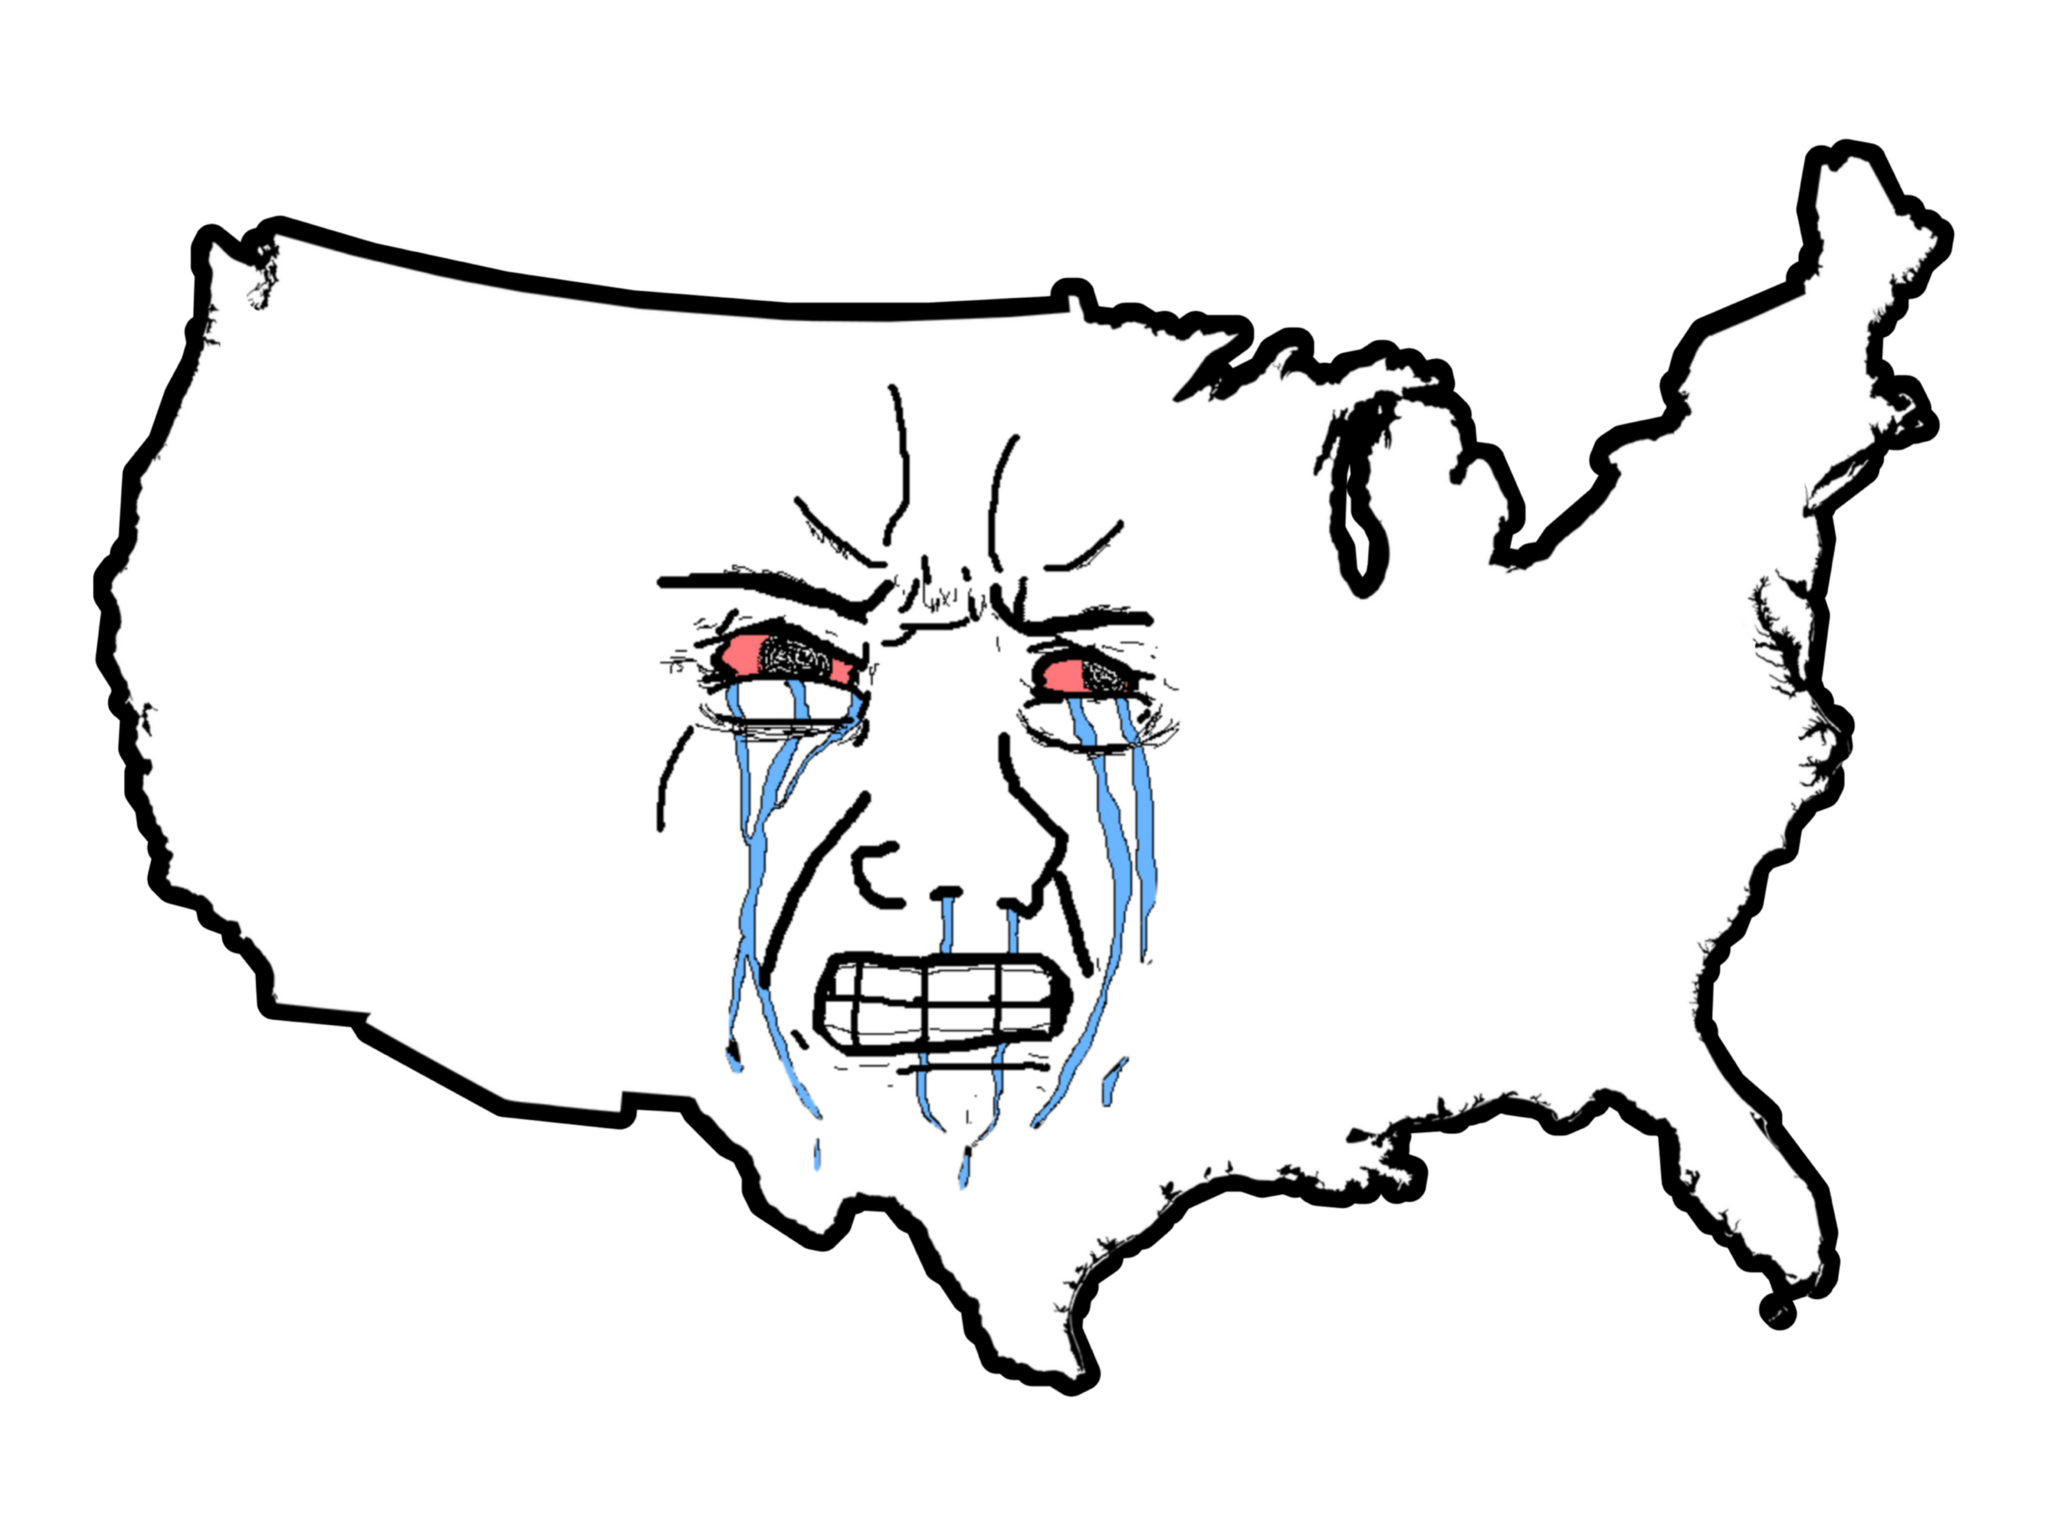
Label: 5_Crying_Wojak